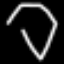
Label: diamond